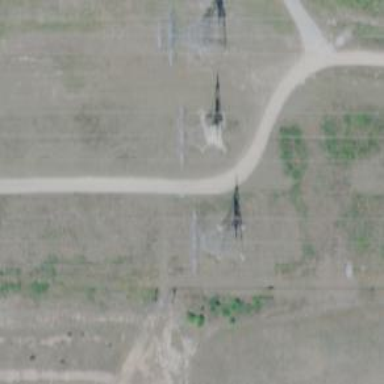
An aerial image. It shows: Lattice structure tower used for power distribution.